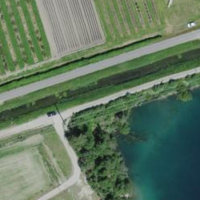
EUNIS habitat code: 24
Species observed at this site:
Prunus spinosa